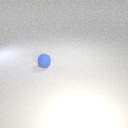
small blue rubber sphere